Field crop: maize
Growth stage: 2
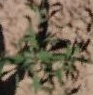
Species: atriplex